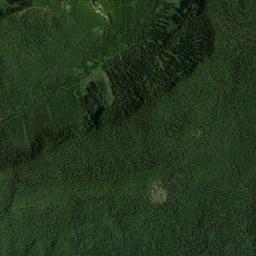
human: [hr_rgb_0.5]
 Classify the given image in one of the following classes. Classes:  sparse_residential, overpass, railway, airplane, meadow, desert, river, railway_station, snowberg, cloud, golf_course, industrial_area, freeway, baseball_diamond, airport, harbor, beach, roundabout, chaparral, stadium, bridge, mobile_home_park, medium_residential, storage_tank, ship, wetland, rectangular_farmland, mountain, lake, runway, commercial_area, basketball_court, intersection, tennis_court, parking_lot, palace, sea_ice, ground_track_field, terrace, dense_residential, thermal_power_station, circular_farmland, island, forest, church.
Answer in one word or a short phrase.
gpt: forest